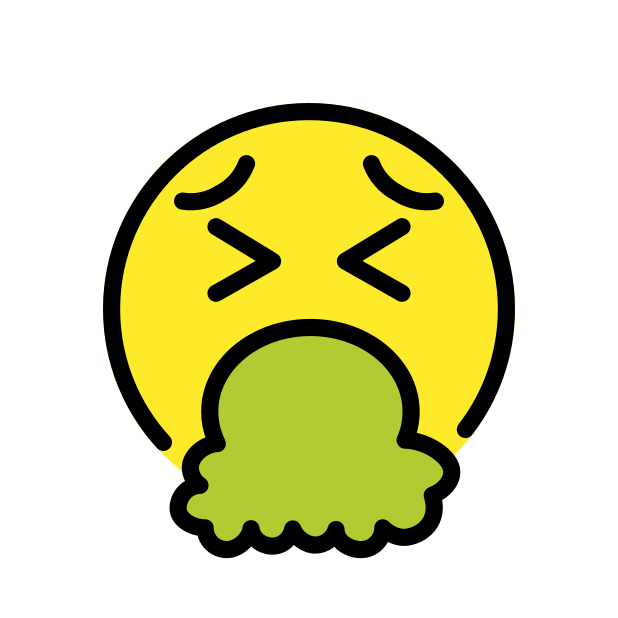
Emoji: 🤮
Name: face with open mouth vomiting
Unicode: 0x1f92e